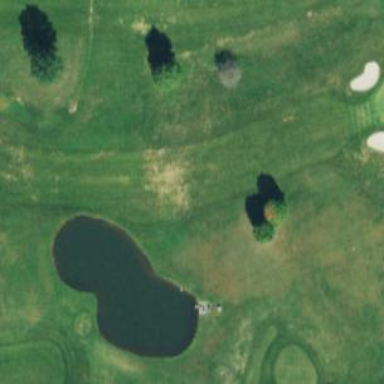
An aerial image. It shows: View of golf hole.